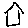
Label: house